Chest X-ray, AP view. Patient: 32 years old, sex F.
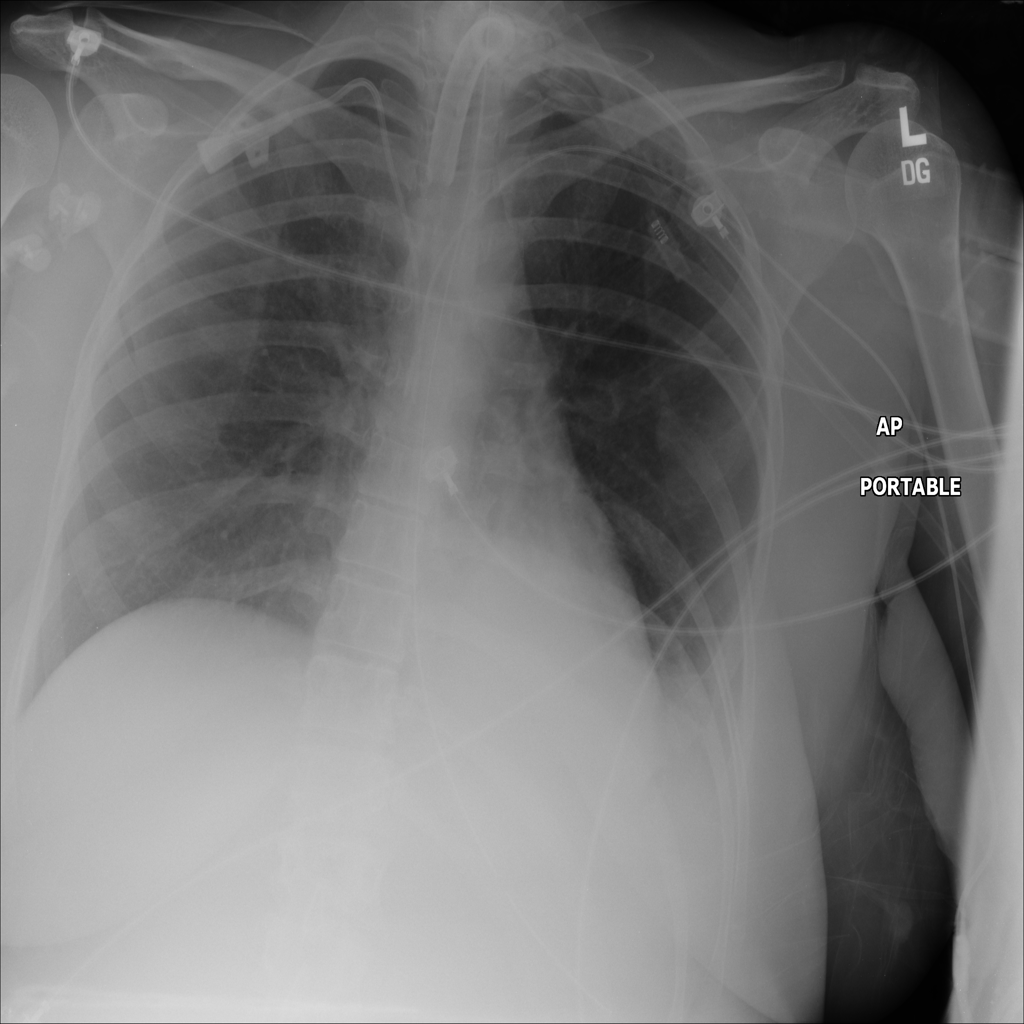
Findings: No Finding